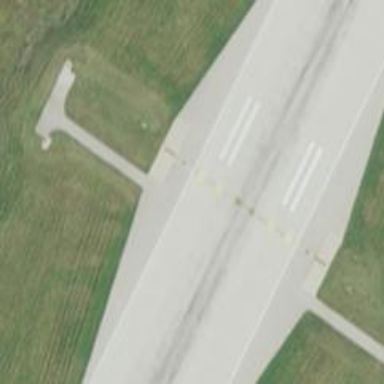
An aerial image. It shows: Airport with arresting gear.